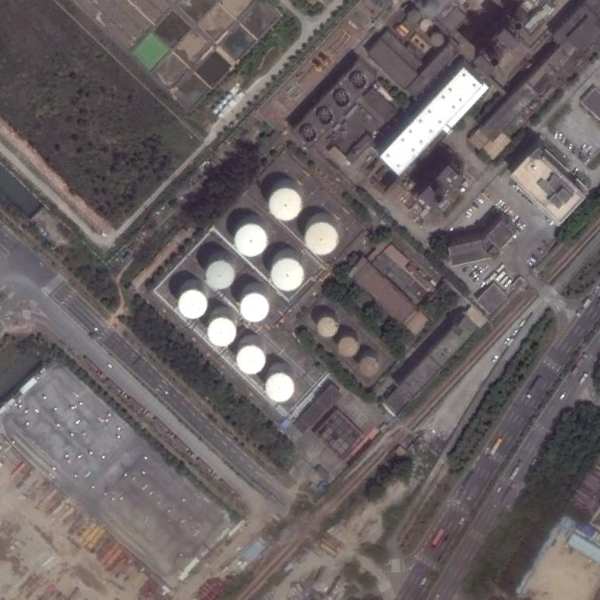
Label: StorageTanks